Brain MRI, t1w sequence, axial 2D slice.
Patient: age 32, sex F, weight 95 kg, height 1.95 m
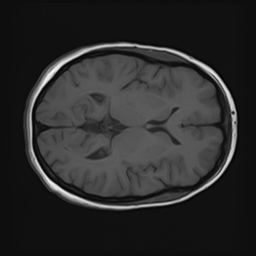